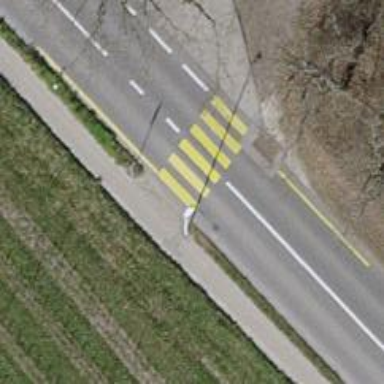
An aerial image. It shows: Uncontrolled zebra crossing on the road.